Question: I am a college undergraduate trying to learn C++ programming on my Macbook. It is installed with Mac OSX 10.7.3.
I have been trying to build the "hello world" project on Eclipse Helios, but after I clicked on the build project button, it keeps telling me "cannot run program 'make : unknow reason".
I noticed <URL>. The description for PATH variable is "not available" and I don't know if this is a problem. I'm also confused about what to put in the "Name" slot.

Now after some trials I have "make" in my PATH. (i.e. the command line gives the information of the make after I input "make --version") and my PATH is set to
> /opt/local/bin:/opt/local/sbin:/usr/bin:/bin:/usr/sbin:/sbin:/usr/local/bin:/usr/X11/bin:/usr/texbin
However the same problem still persists. Can anybody please help? Thank you!!
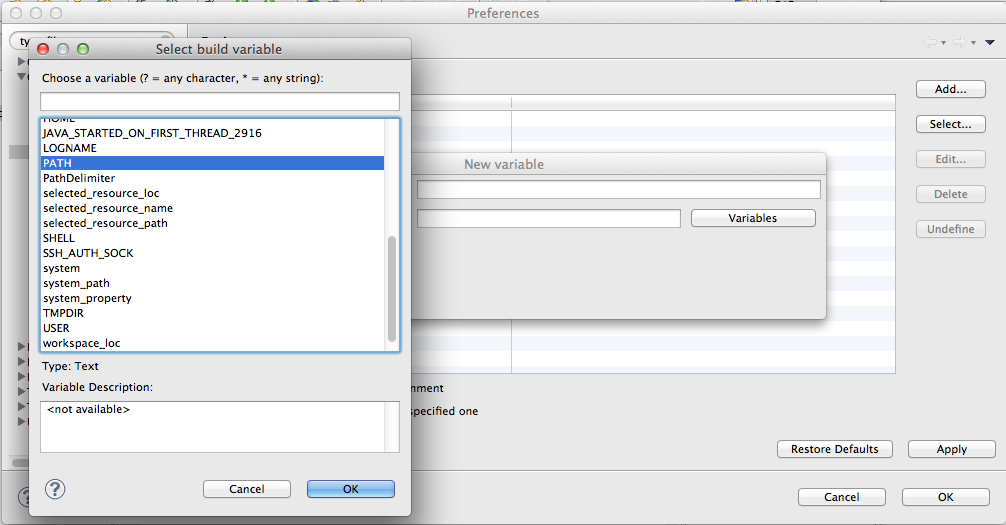
Answer: : Undeleted this answer as it turned out to be correct.
Yes, I'd say that '$PATH' was the problem.
Your system default version of '$PATH' should be sufficient and if not then set it correctly in your '.profile' or '.bash_profile'. You'll need to logout and back in for these changes to take effect. Doing this will mean that you can compile from the command line without going into eclipse, which is something you'll want to do at some point.
Now simply configure eclipse to avoid setting any build variables and all should be well. Under Window > Preferences > C/C++ > Build > Build Variables, the list should be empty: